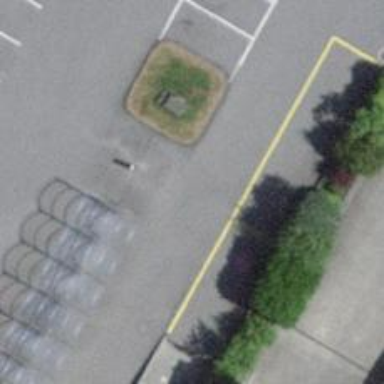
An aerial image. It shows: Recycling container in the area designated for recycling.